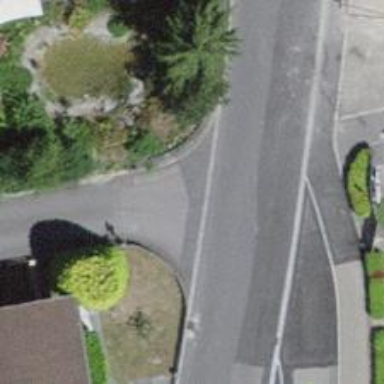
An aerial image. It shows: Residential road with asphalt surface. There is sidewalk on the left side with asphalt surface as well.